Field crop: maize
Growth stage: 2
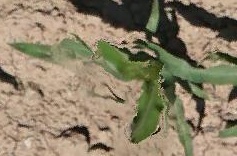
Species: maize